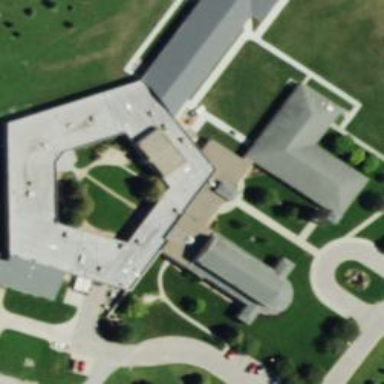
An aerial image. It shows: College building.